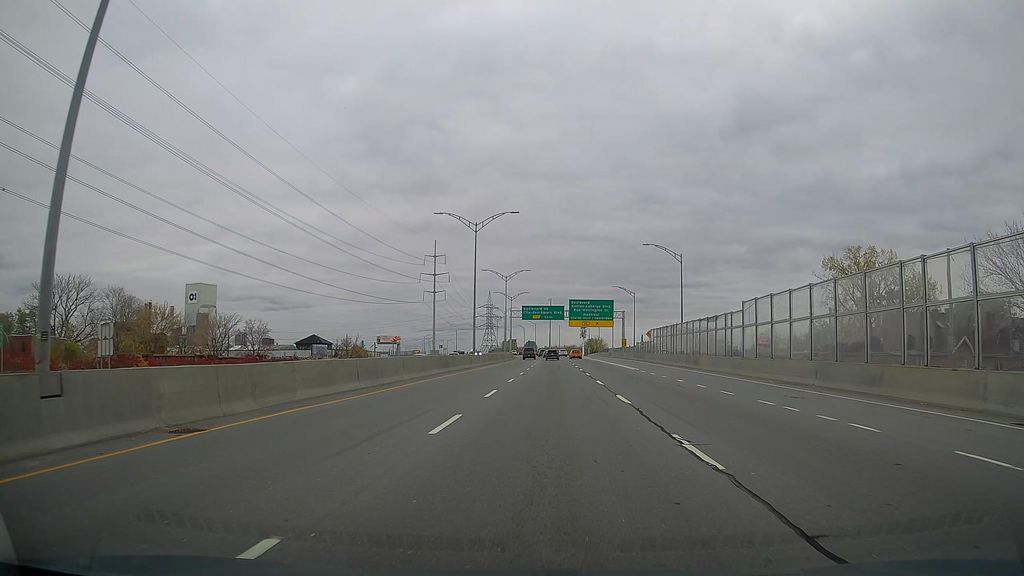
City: montreal